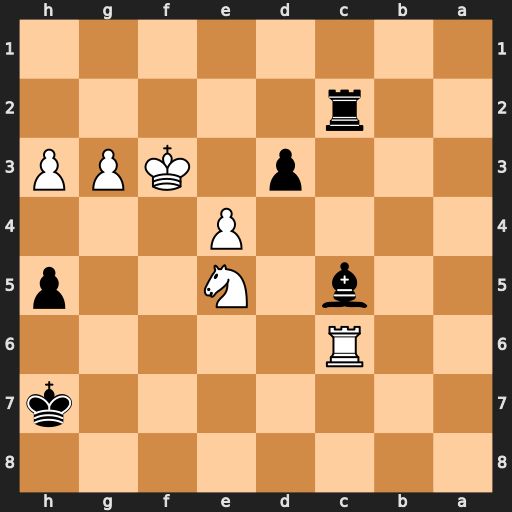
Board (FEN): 8/7k/2R5/2b1N2p/4P3/3p1KPP/2r5/8
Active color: b
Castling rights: -
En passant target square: -
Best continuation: Rf2#